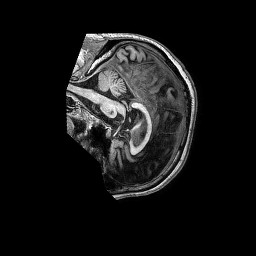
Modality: T1w
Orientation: sagittal
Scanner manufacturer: philips
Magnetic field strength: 3 T
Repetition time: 0.006764 s
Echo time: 0.003039 s